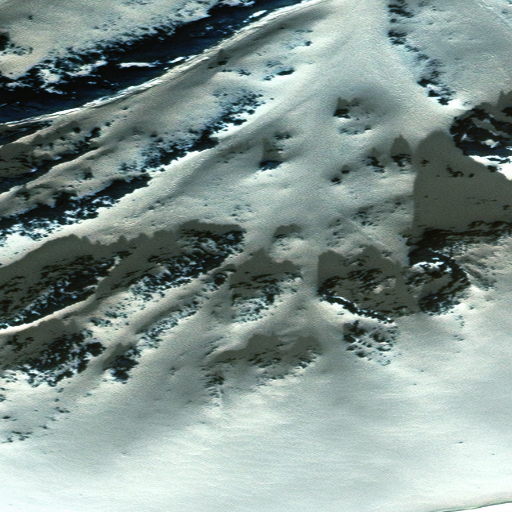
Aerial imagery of valley in Alaska named Cliff Gulch containing only unknown